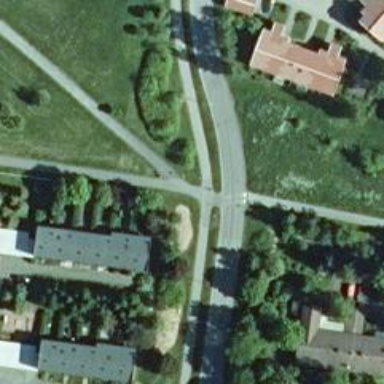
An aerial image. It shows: Cycleway.